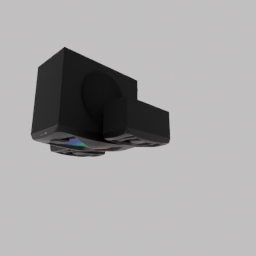
Label: electronics